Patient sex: M
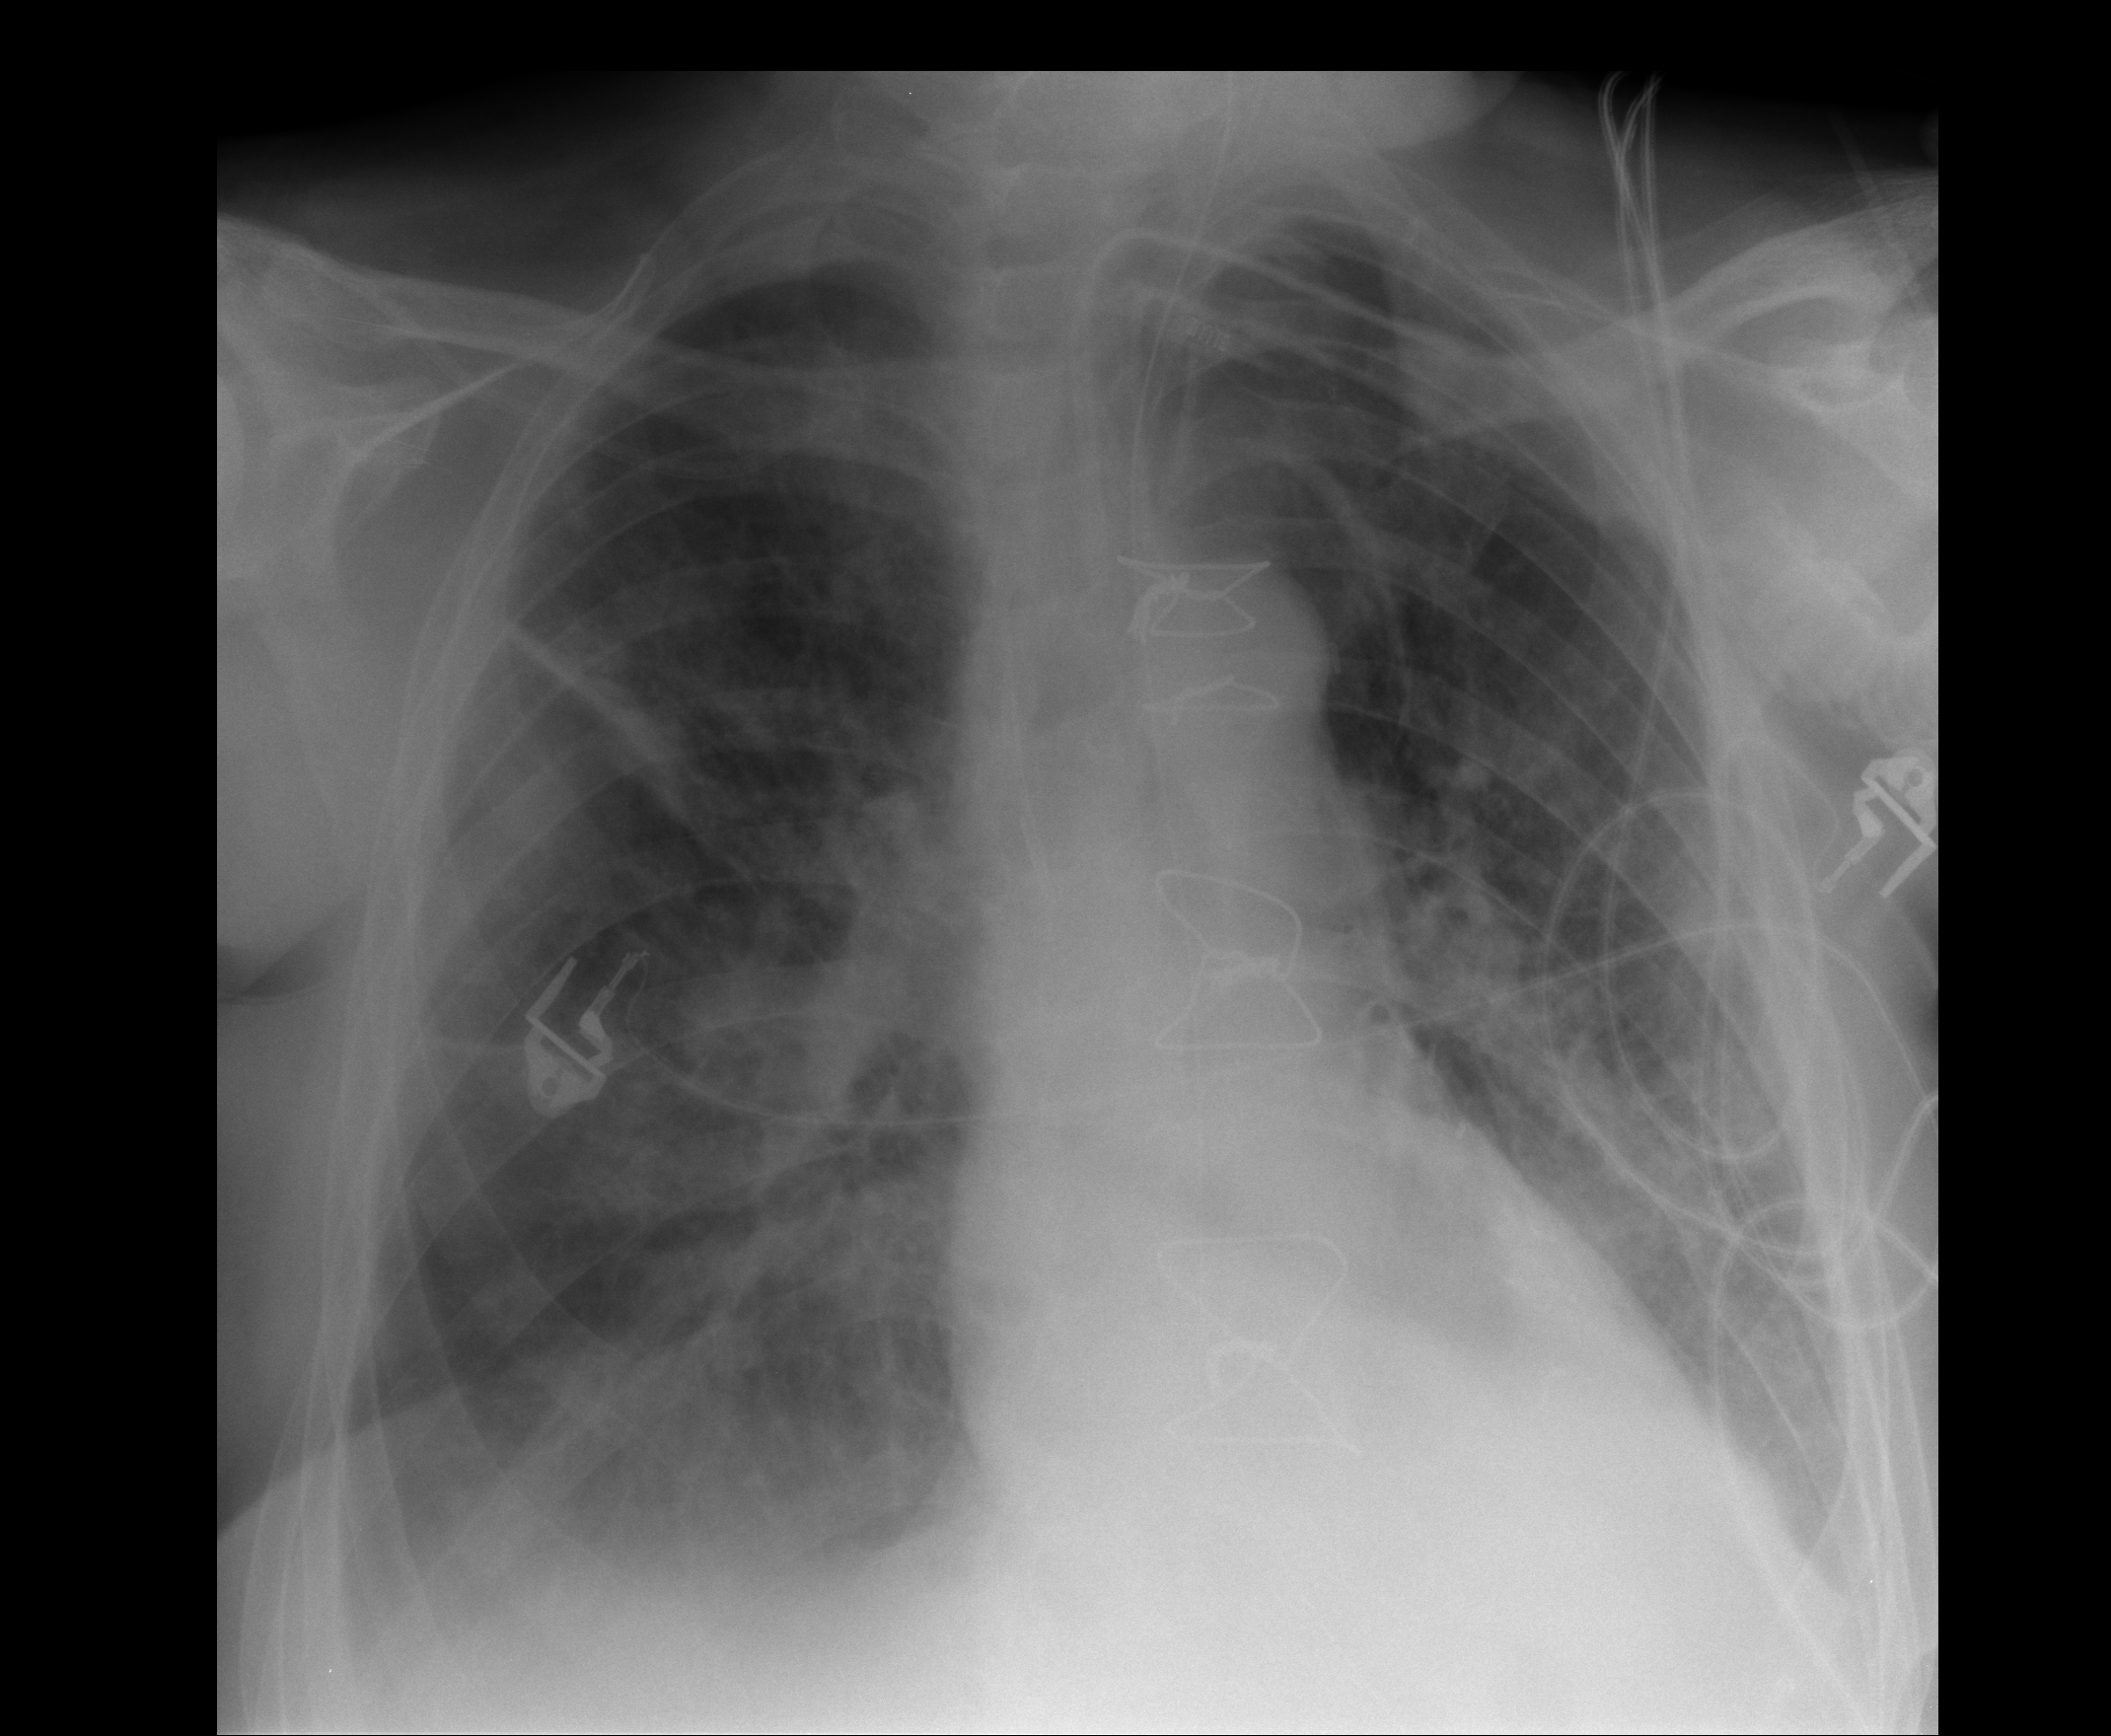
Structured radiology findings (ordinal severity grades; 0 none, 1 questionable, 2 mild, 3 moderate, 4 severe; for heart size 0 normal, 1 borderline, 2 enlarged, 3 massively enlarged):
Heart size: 0
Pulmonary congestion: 2
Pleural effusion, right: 1
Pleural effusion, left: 1
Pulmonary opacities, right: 2
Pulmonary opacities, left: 1
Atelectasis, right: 2
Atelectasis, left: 2